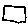
Label: square